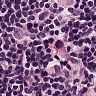
Metastatic tissue present: yes